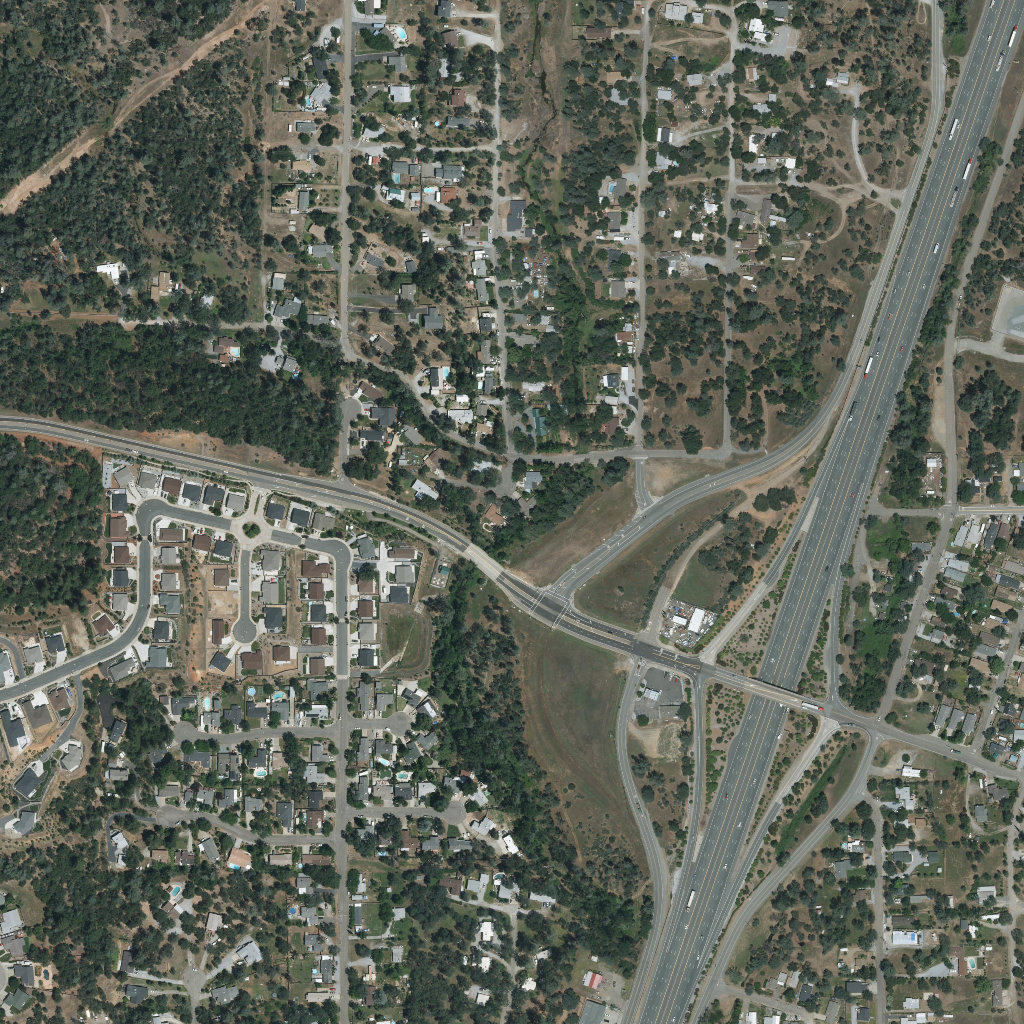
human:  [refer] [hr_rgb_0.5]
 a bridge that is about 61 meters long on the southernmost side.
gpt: <box>[[72, 66, 78, 69, 0]]</box>

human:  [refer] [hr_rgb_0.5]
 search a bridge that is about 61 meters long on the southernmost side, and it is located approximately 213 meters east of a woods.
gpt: <box>[[72, 66, 78, 69, 0]]</box>

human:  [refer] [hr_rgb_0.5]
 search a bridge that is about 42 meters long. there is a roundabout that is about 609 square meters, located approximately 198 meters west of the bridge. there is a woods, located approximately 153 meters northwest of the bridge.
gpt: <box>[[45, 52, 49, 56, 0]]</box>